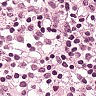
Metastatic tissue present: no